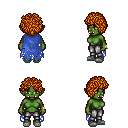
a pixel art fantasy rpg character, female body template, orc, green skin, blue tattered cape, metal pants, dark blonde curly afro hairstyle, bracelets, white slippers, four views (front, back, left, right), 2x2 character sprite sheet, small pixel art, hard edges, no anti-aliasing